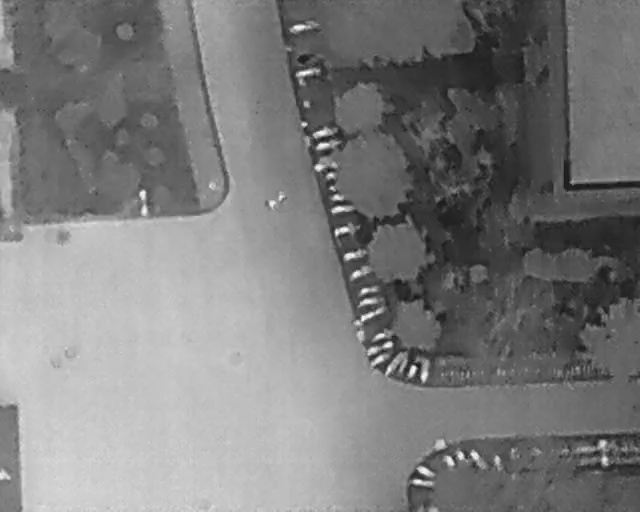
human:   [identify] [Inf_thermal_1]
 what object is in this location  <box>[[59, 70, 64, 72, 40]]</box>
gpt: <ref>1 medium bicycle at the bottom</ref>